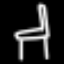
Label: chair